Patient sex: M
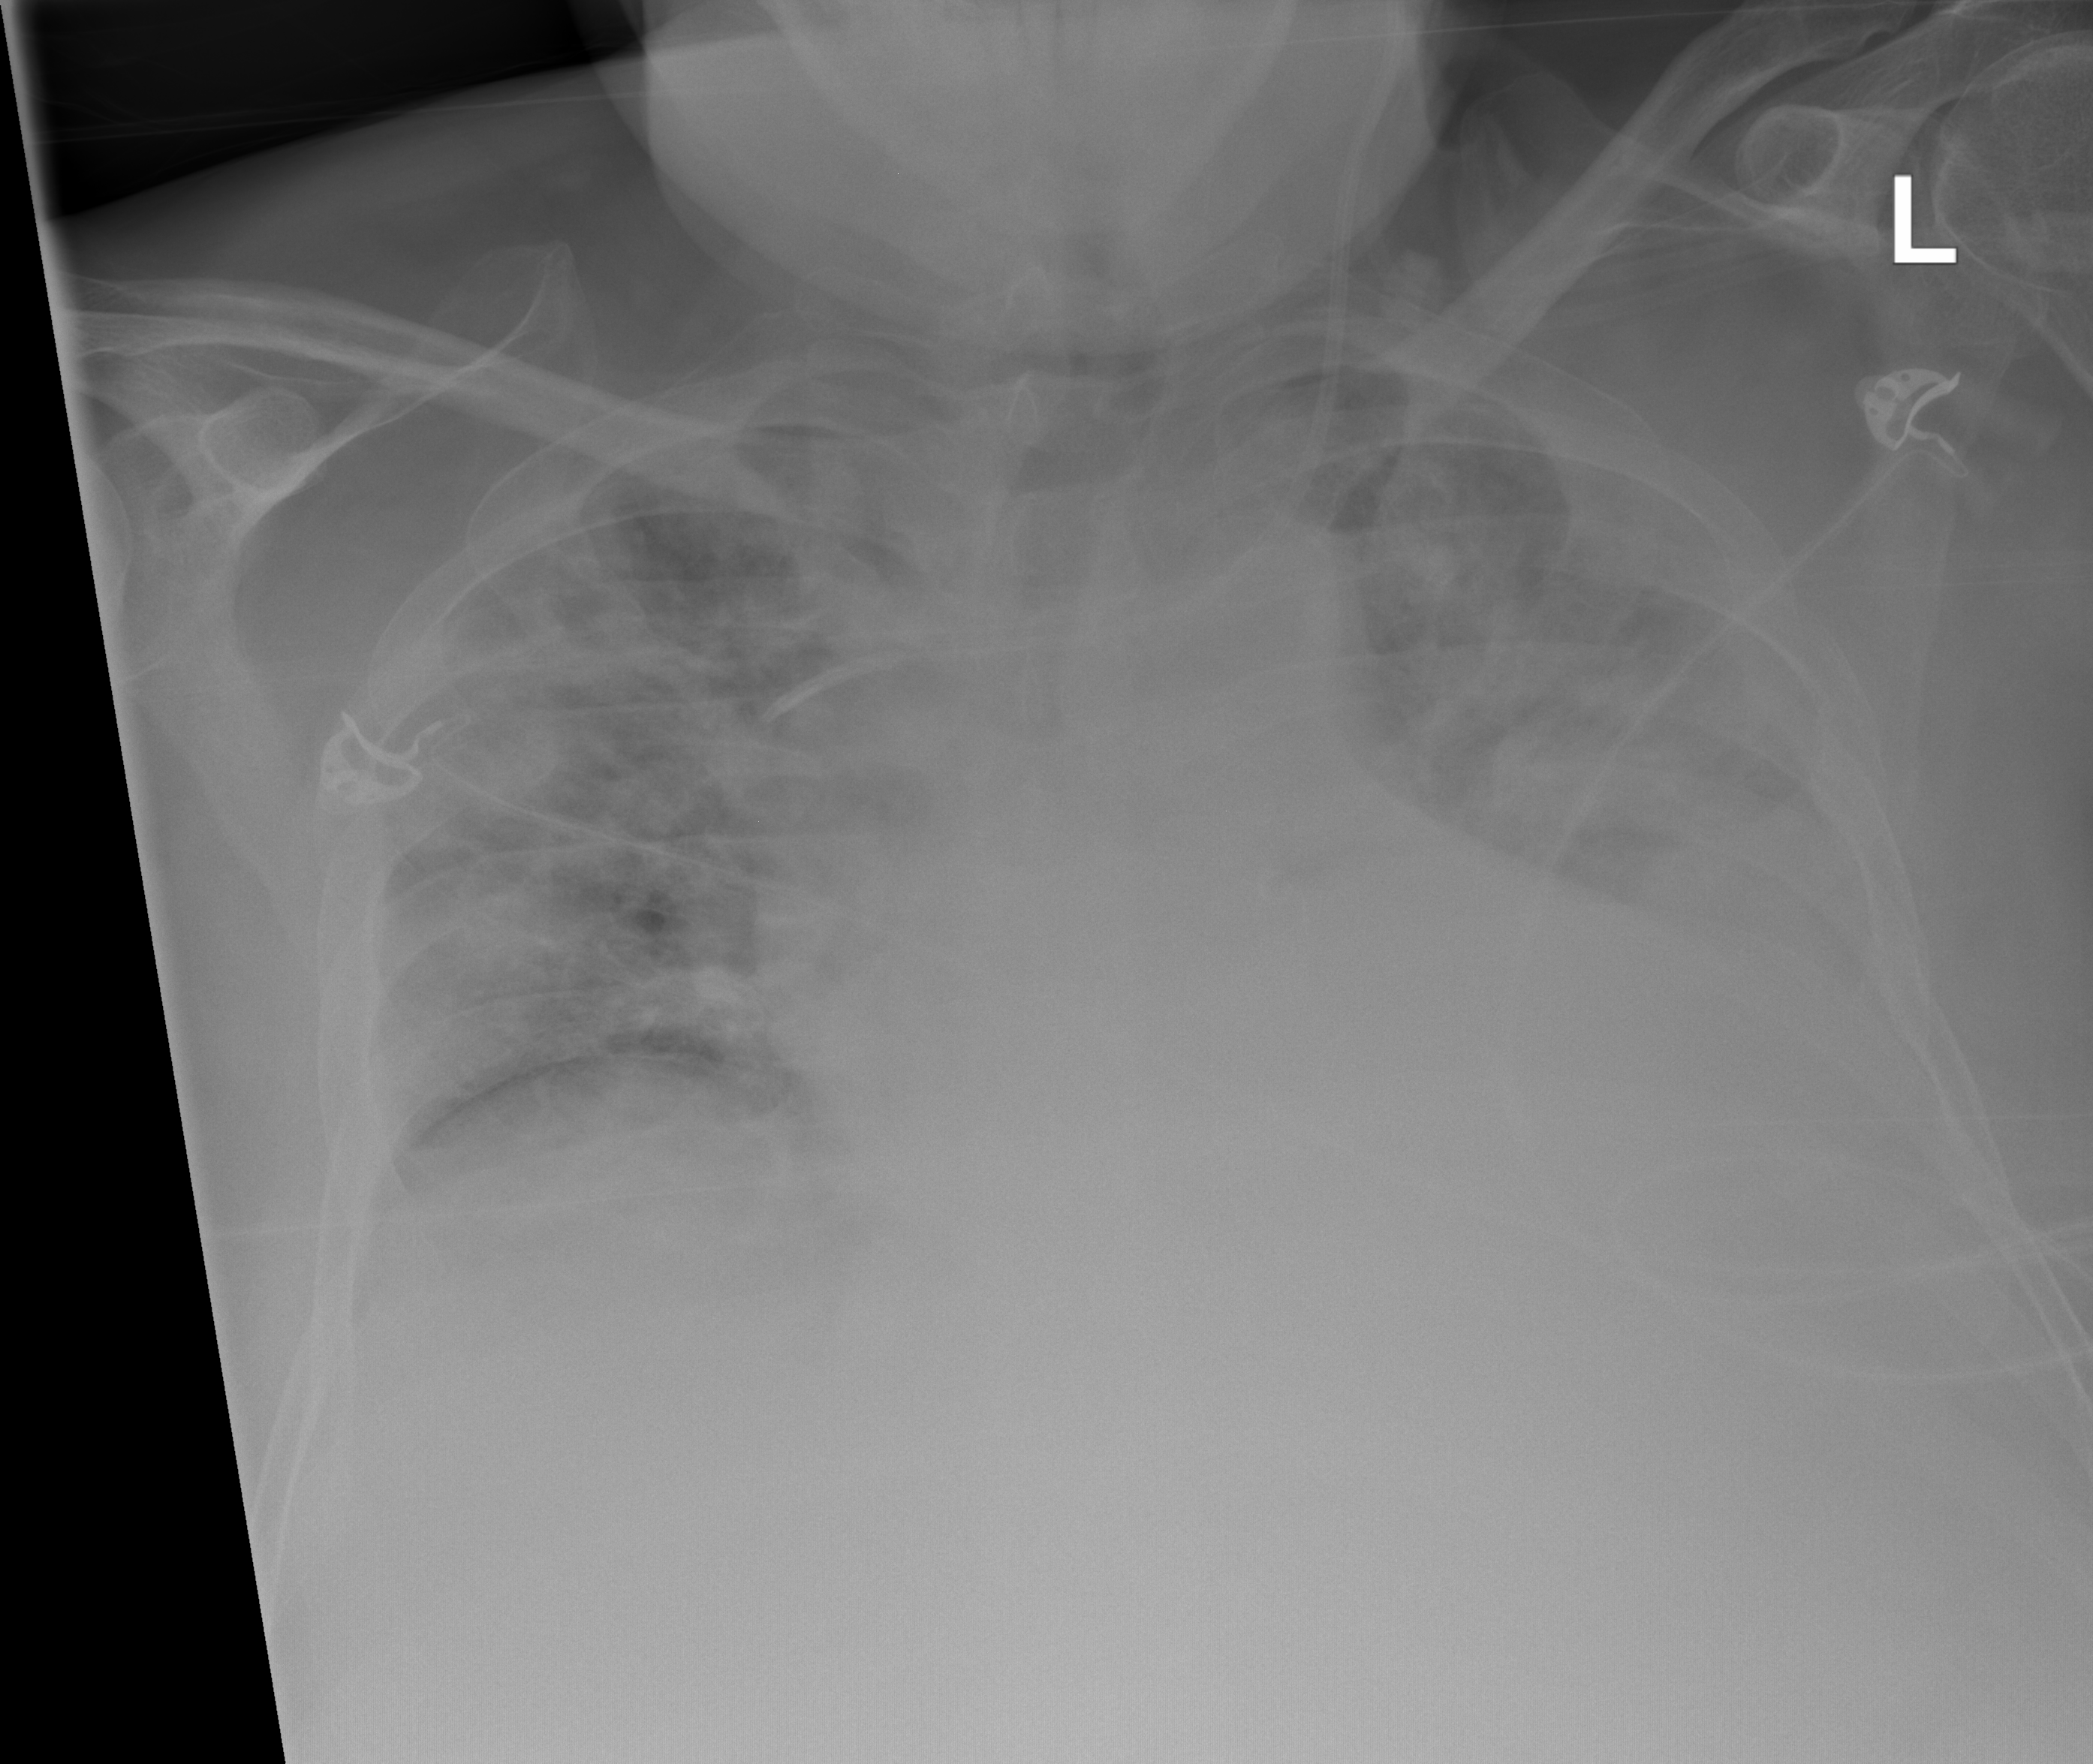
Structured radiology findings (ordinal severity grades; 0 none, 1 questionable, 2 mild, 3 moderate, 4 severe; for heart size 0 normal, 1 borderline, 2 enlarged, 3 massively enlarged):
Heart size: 2
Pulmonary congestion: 2
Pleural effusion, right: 0
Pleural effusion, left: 3
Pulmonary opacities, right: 3
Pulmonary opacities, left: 3
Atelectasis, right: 3
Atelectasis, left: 3